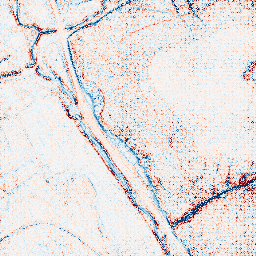
Category: edge_preserving
Decomposition family: anisotropic_diffusion
Decomposition parameters: iterations: 10
kappa: 100
gamma: 0.1
Upsampling method: regularized
Upsampling parameters: scale: 4
lambda_reg: 0.1
Upsampling scale: 4